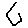
Label: hexagon